Aerial crown-view tile of a tropical tree (Barro Colorado Island, Panama), acquired 20240716:
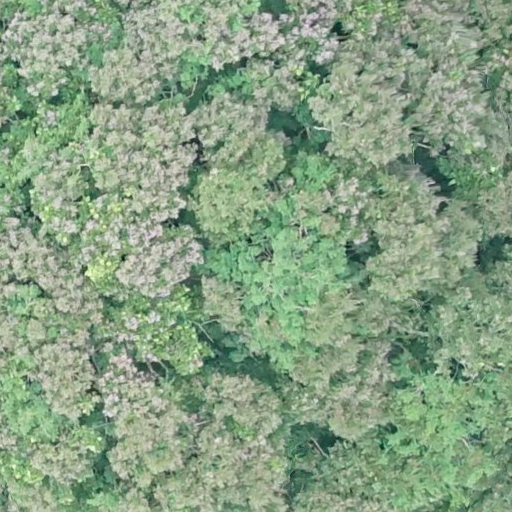
Species: Dipteryx oleifera
GBIF accepted scientific name: Dipteryx oleifera
Crown area: 718.326 m²